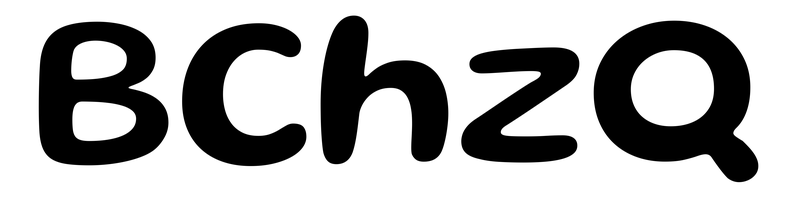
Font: Gluten_Medium